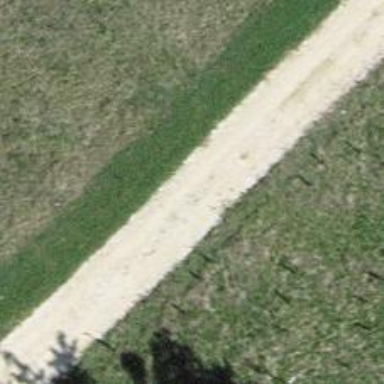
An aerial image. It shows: Well-maintained track road with grade 1 tracktype.